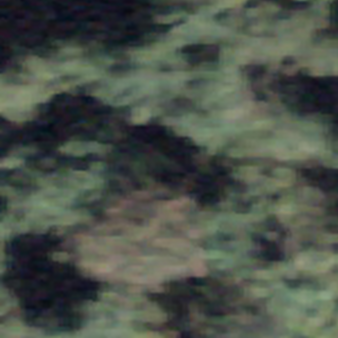
Label: other